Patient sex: M
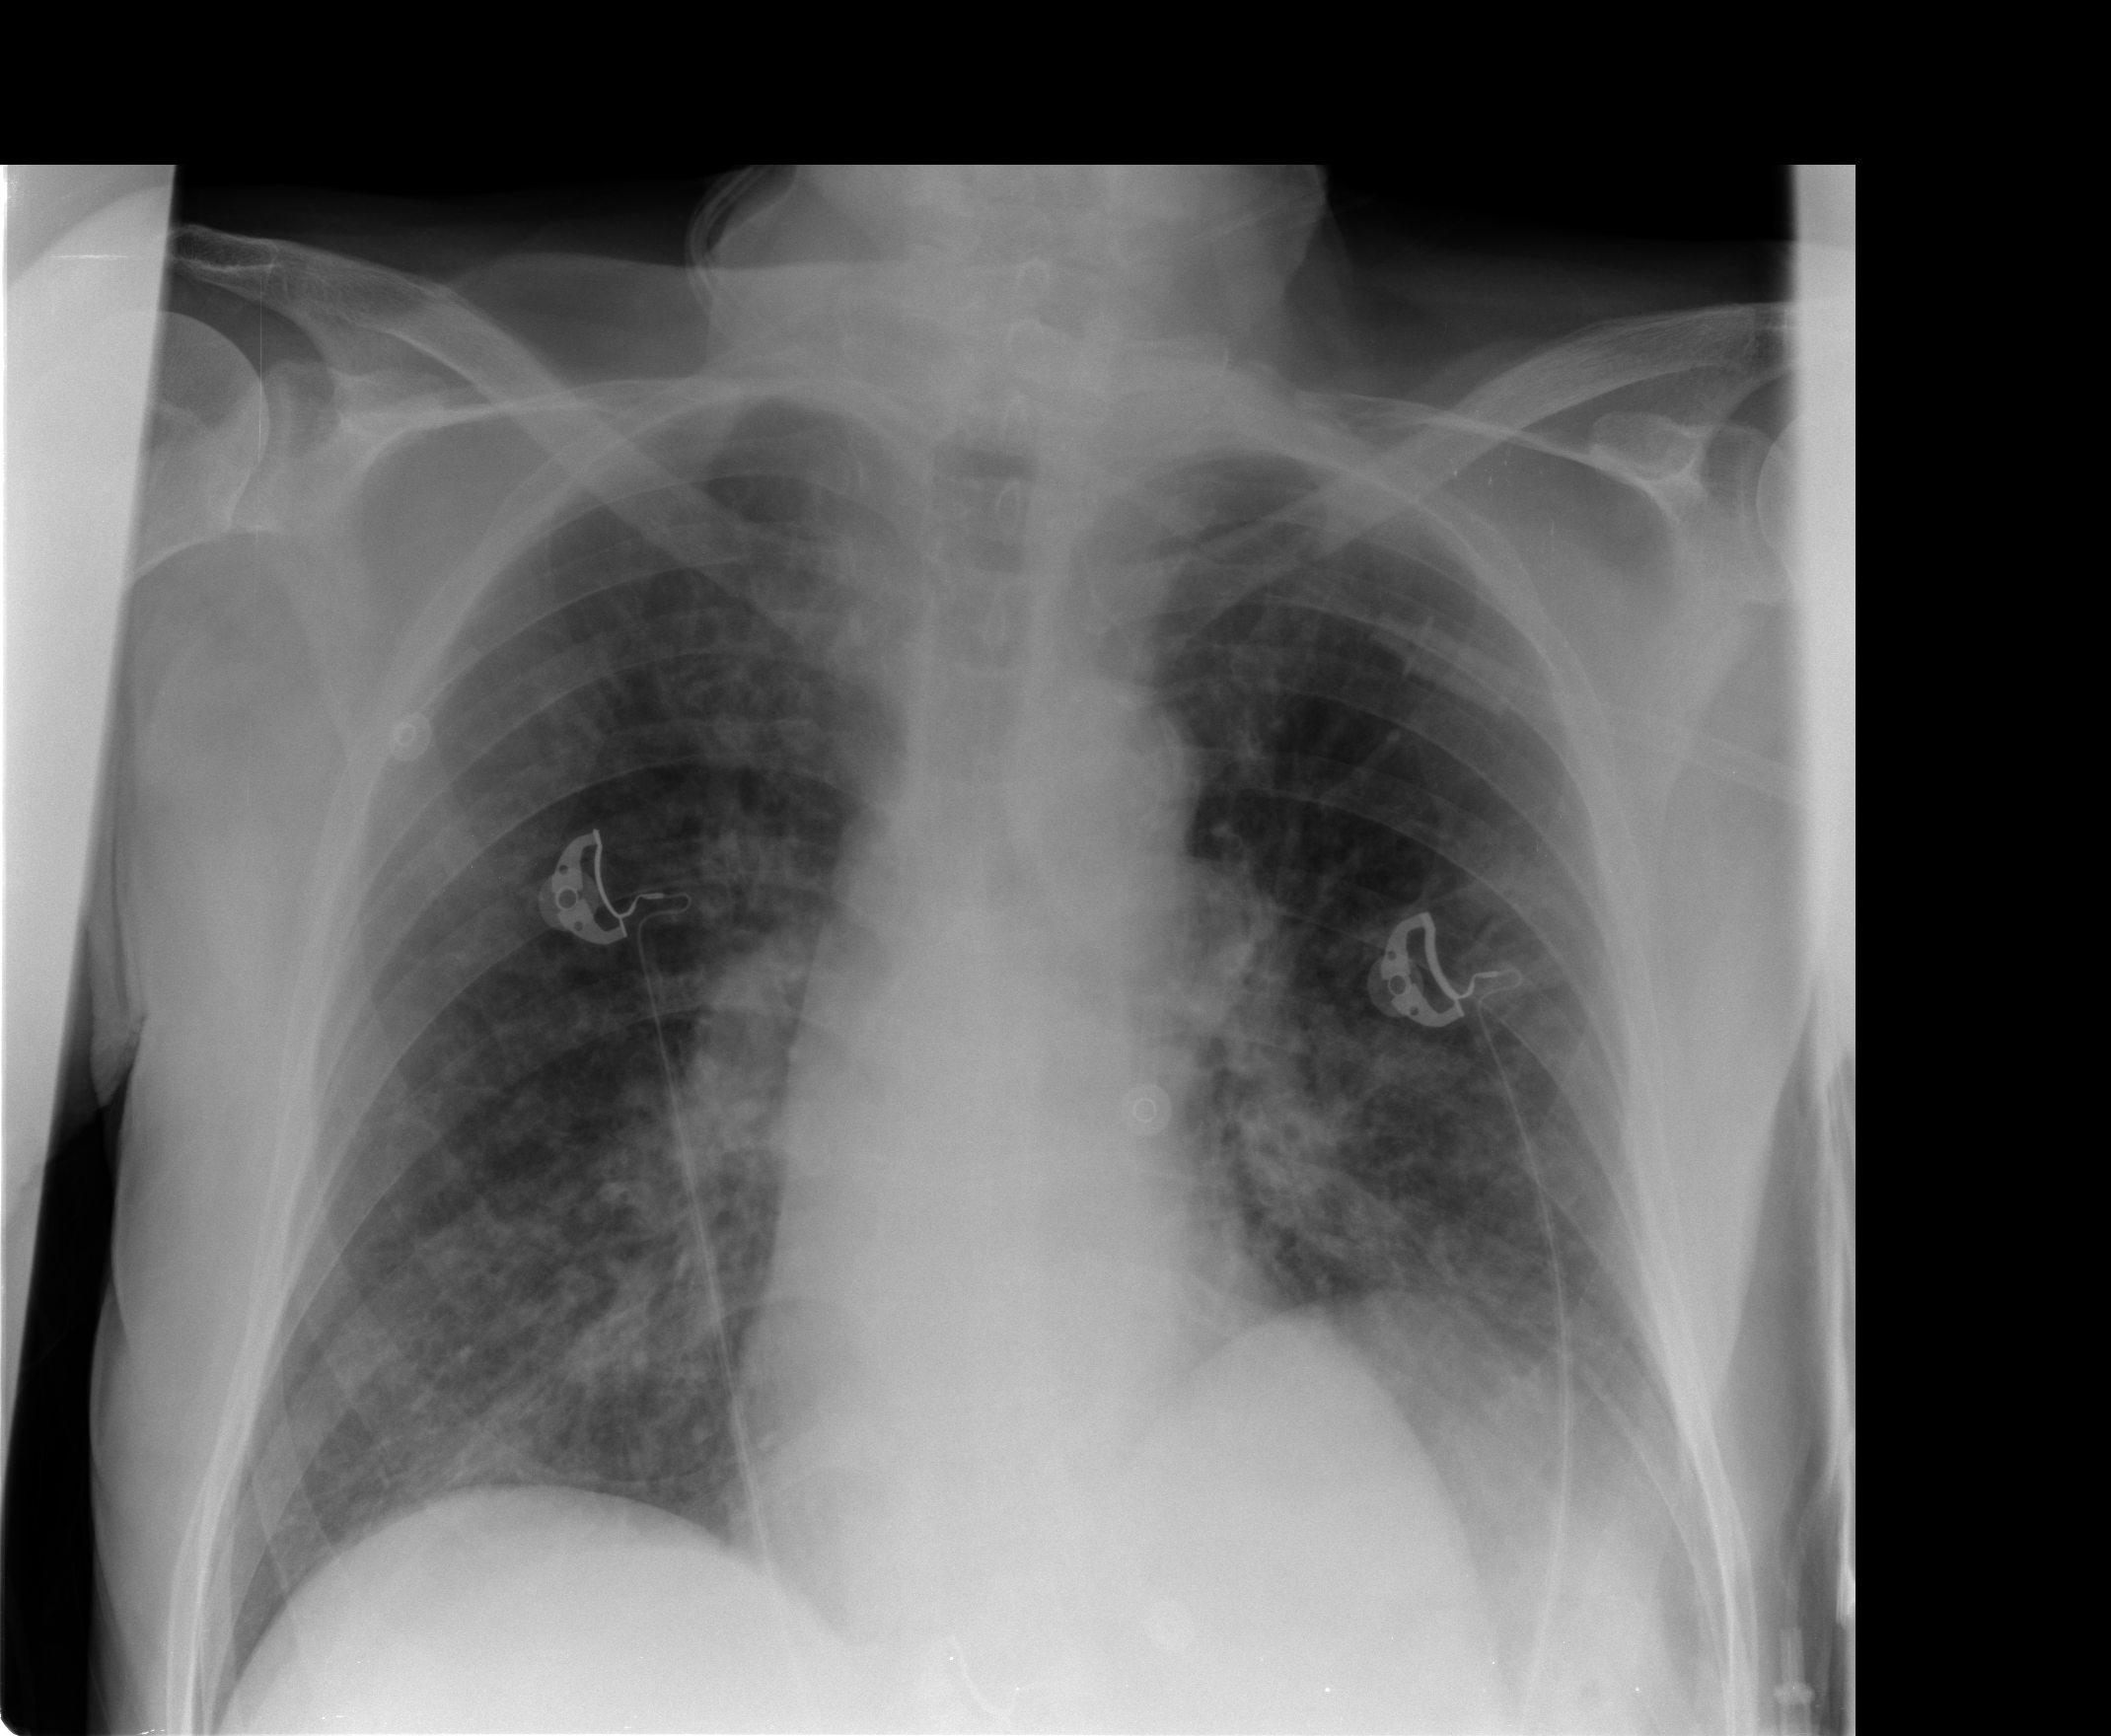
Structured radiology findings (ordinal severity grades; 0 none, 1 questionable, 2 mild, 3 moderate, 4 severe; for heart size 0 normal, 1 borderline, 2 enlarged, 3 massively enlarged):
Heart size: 0
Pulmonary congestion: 2
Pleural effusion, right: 0
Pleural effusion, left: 1
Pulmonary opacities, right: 1
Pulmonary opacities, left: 1
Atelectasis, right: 2
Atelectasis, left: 2